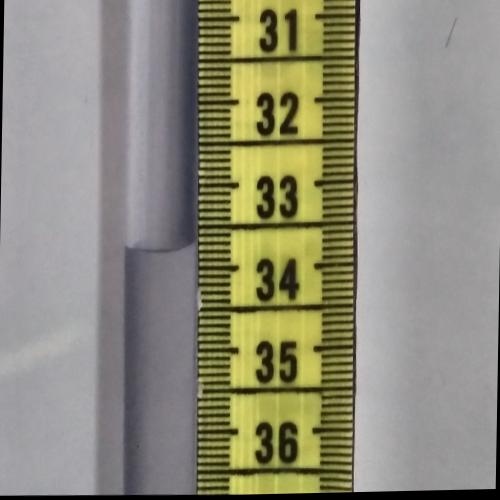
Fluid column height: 33.7 cm